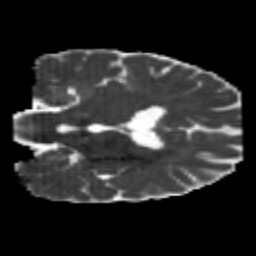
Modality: MD
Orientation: coronal
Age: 20
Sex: male
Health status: healthy
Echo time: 0.074 s